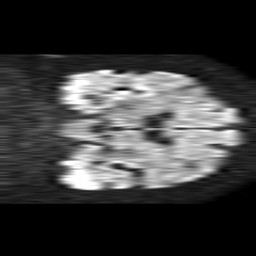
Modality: TRACE
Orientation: coronal
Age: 61
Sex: male
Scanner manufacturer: philips
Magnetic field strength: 1.5 T
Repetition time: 4.6 s
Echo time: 0.08709 s